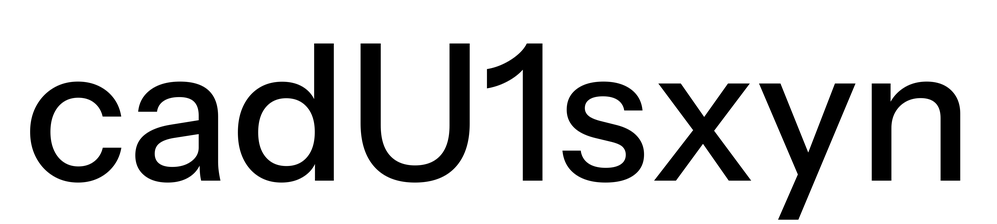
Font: InstrumentSans_Medium